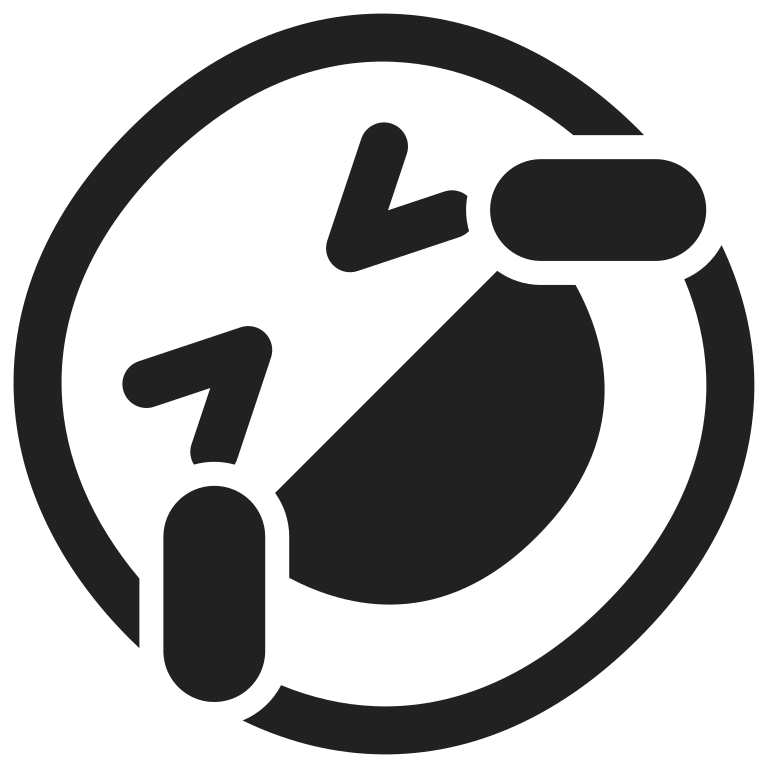
rolling on the floor laughing high contrast